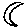
Label: moon